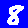
Digit: 8